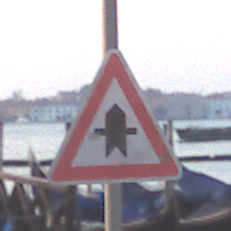
Verkehrszeichen: Vorfahrt
Umgebung: Outdoor, Urban
Tageszeit: SunriseSunset
Wetter: Clear
Licht: Natural
Jahreszeit: NotSpecified
Kontrast: MediumContrast